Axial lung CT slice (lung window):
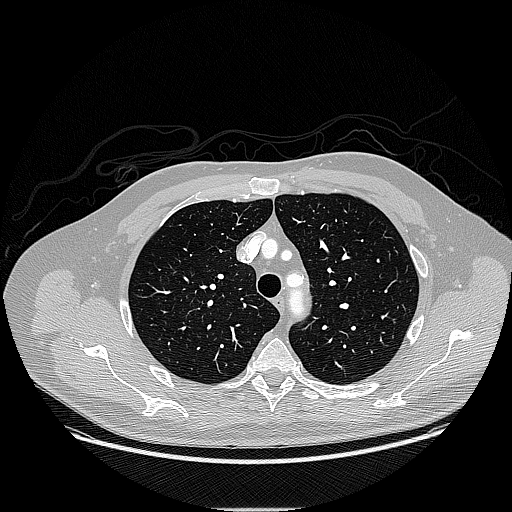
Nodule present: no